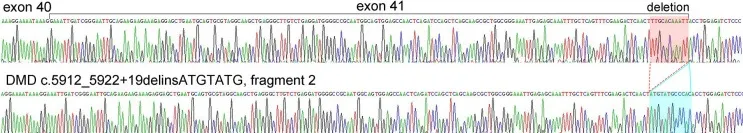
Pathogenic analysis of the hemizygous splicing mutation in DMD by minigene assay. (D) Schematic view of the splicing events in this DMD mutation.
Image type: chart (chart)